Question: Hello I have small issue.

Got such chart with kinda large values. Is there any EASY way to fix that? I would love to see
numbers something as 1e15.
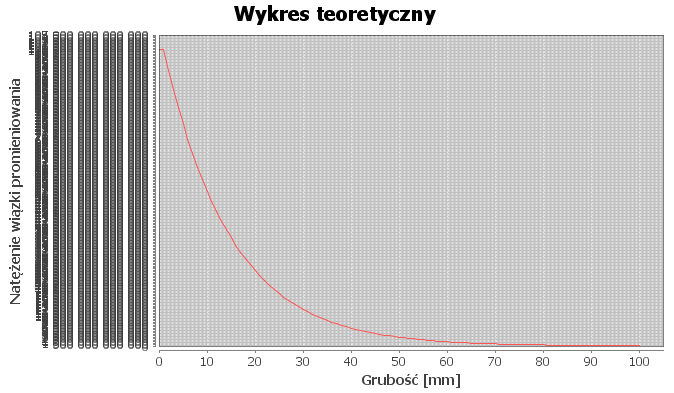
Answer: Coming in the 1.0.18 release is a new TickUnitSource implementation that should resolve this problem:
'''
/* ===========================================================
* JFreeChart : a free chart library for the Java(tm) platform
* ===========================================================
*
* (C) Copyright 2000-2014, by Object Refinery Limited and Contributors.
*
* Project Info: http://www.jfree.org/jfreechart/index.html
*
* This library is free software; you can redistribute it and/or modify it
* under the terms of the GNU Lesser General Public License as published by
* the Free Software Foundation; either version 2.1 of the License, or
* (at your option) any later version.
*
* This library is distributed in the hope that it will be useful, but
* WITHOUT ANY WARRANTY; without even the implied warranty of MERCHANTABILITY
* or FITNESS FOR A PARTICULAR PURPOSE. See the GNU Lesser General Public
* License for more details.
*
* You should have received a copy of the GNU Lesser General Public
* License along with this library; if not, write to the Free Software
* Foundation, Inc., 51 Franklin Street, Fifth Floor, Boston, MA 02110-1301,
* USA.
*
* [Oracle and Java are registered trademarks of Oracle and/or its affiliates.
* Other names may be trademarks of their respective owners.]
*
* -------------------------
* NumberTickUnitSource.java
* -------------------------
* (C) Copyright 2014, by Object Refinery Limited.
*
* Original Author: David Gilbert (for Object Refinery Limited);
* Contributor(s): -;
*
* Changes
* -------
* 18-Mar-2014 : Version 1 (DG);
*
*/
package org.jfree.chart.axis;
import java.io.Serializable;
import java.text.DecimalFormat;
import java.text.NumberFormat;
/**
* A tick unit source implementation that returns NumberTickUnit instances
* that are multiples of 1 or 5 times some power of 10.
*
* @since 1.0.18
*/
public class NumberTickUnitSource implements TickUnitSource, Serializable {
private int power = 0;
private int factor = 1;
/**
* Creates a new instance.
*/
public NumberTickUnitSource() {
this.power = 0;
this.factor = 1;
}
@Override
public TickUnit getLargerTickUnit(TickUnit unit) {
TickUnit t = getCeilingTickUnit(unit);
if (t.equals(unit)) {
next();
t = new NumberTickUnit(getTickSize(), getTickLabelFormat(),
getMinorTickCount());
}
return t;
}
@Override
public TickUnit getCeilingTickUnit(TickUnit unit) {
return getCeilingTickUnit(unit.getSize());
}
@Override
public TickUnit getCeilingTickUnit(double size) {
this.power = (int) Math.ceil(Math.log10(size));
this.factor = 1;
return new NumberTickUnit(getTickSize(), getTickLabelFormat(),
getMinorTickCount());
}
private boolean next() {
if (factor == 1) {
factor = 5;
return true;
}
if (factor == 5) {
power++;
factor = 1;
return true;
}
throw new IllegalStateException("We should never get here.");
}
private boolean previous() {
if (factor == 1) {
factor = 5;
power--;
return true;
}
if (factor == 5) {
factor = 1;
return true;
}
throw new IllegalStateException("We should never get here.");
}
private double getTickSize() {
return this.factor * Math.pow(10.0, this.power);
}
private DecimalFormat dfNeg4 = new DecimalFormat("0.0000");
private DecimalFormat dfNeg3 = new DecimalFormat("0.000");
private DecimalFormat dfNeg2 = new DecimalFormat("0.00");
private DecimalFormat dfNeg1 = new DecimalFormat("0.0");
private DecimalFormat df0 = new DecimalFormat("#,##0");
private NumberFormat getTickLabelFormat() {
if (power == -4) {
return dfNeg4;
}
if (power == -3) {
return dfNeg3;
}
if (power == -2) {
return dfNeg2;
}
if (power == -1) {
return dfNeg1;
}
if (power >= 0 && power <= 6) {
return df0;
}
return new DecimalFormat("0.#E0");
}
private int getMinorTickCount() {
if (factor == 1) {
return 10;
} else if (factor == 5) {
return 5;
}
return 0;
}
@Override
public boolean equals(Object obj) {
return (obj instanceof NumberTickUnitSource);
}
}
'''
Add this to your code:
'''
NumberAxis rangeAxis = (NumberAxis) plot.getRangeAxis();
rangeAxis.setStandardTickUnits(new NumberTickUnitSource());
'''